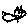
Label: cat